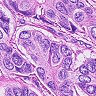
Metastatic tissue present: yes